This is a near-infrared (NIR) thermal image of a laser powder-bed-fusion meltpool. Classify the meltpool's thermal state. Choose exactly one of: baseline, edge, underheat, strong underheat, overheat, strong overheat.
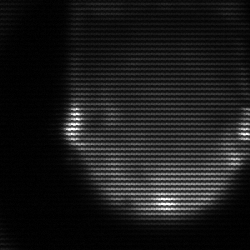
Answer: edge